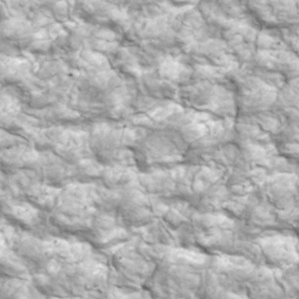
Label: non_frost